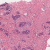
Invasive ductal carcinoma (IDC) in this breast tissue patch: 1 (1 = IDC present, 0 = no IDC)